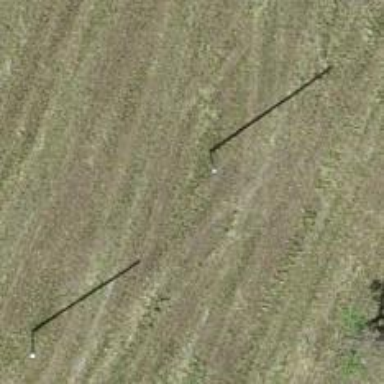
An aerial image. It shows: Minor power line.